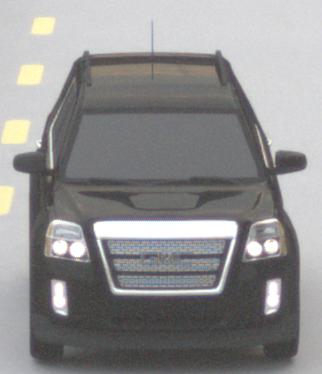
Make: GMC
Model: Terrain
Detailed model: Gen. 1
Model produced from: 2009
Model produced until: 2017
Doors: 5
Color: black
Road condition: dry road
Daytime: morning or afternoon
Contrast: low contrast